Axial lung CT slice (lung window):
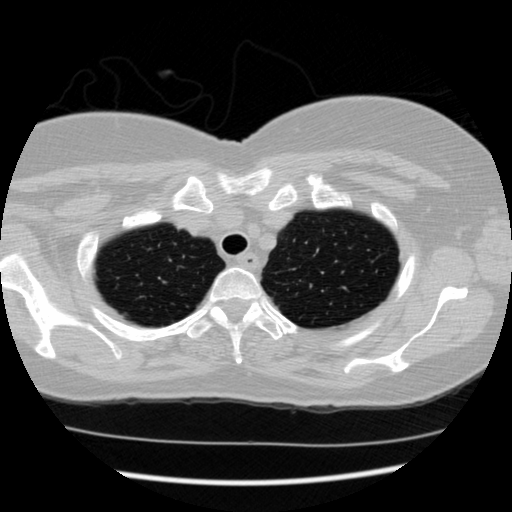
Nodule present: no